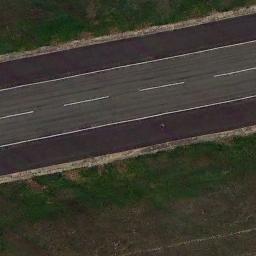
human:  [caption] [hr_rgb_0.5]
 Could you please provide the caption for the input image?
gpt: The runway goes through the lawn and some center line markings are on the runway .

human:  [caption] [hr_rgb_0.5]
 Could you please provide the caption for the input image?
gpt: There is a green lawn next to the runway, And there are white dashes on the runway .

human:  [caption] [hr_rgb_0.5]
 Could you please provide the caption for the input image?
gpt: The grass is on either side of the runway .

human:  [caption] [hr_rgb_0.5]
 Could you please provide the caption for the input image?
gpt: The runway is on the grass next to the bare land .

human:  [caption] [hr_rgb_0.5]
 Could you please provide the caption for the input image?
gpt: There are green meadows beside the runway .